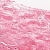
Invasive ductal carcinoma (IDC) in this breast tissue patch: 0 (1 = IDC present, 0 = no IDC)